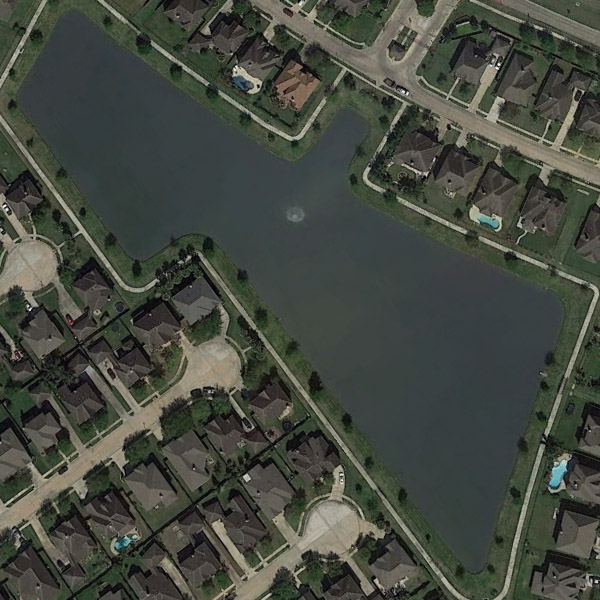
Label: Pond